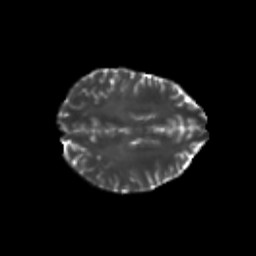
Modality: T2w
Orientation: axial
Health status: healthy
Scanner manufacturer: philips
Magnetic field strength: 3 T
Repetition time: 6.964 s
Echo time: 0.092 s